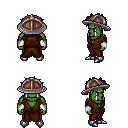
a pixel art fantasy rpg character, male body template, orc, green skin, brown robe, metal pants, raven bedhead hairstyle, chain helm, white cloth bracers, metal boots, four views (front, back, left, right), 2x2 character sprite sheet, small pixel art, hard edges, no anti-aliasing